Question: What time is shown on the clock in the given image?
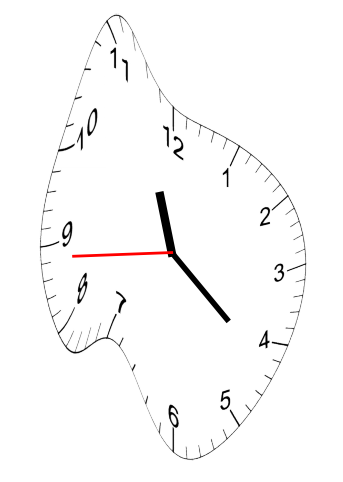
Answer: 11:21:44